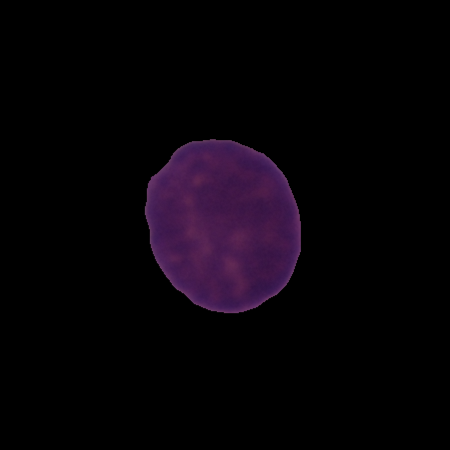
Label: healthy